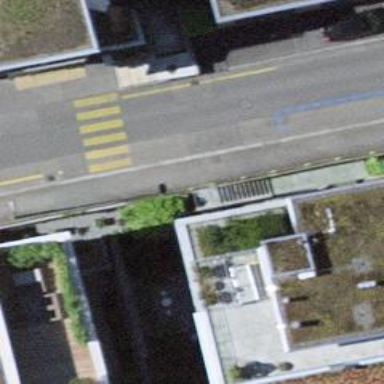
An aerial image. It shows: Sidewalk along the footway.